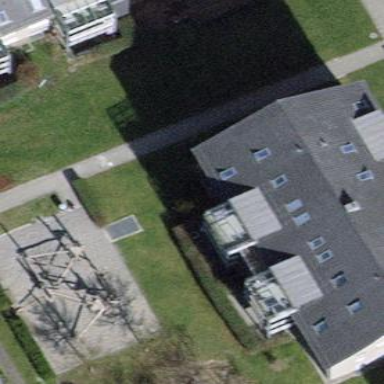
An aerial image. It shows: Playground area for leisure activities on the land.